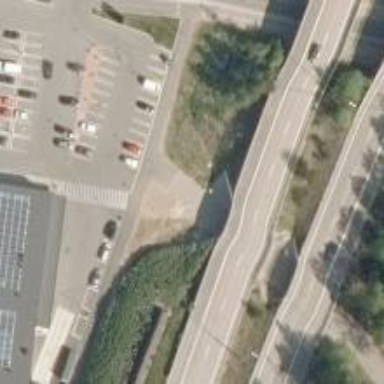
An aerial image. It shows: Asphalt cycleway.